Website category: book
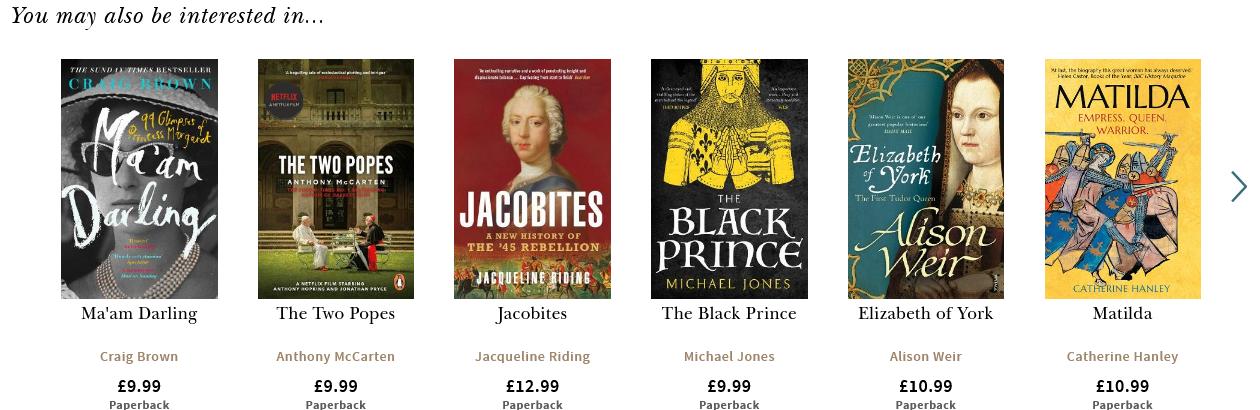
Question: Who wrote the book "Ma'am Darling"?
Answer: Craig Brown

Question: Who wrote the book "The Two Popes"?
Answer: Anthony McCarten

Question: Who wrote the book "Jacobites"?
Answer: Jacqueline Riding

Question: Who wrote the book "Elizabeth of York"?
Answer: Alison Weir

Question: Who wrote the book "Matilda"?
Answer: Catherine Hanley

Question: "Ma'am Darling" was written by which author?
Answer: Craig Brown

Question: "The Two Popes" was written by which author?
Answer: Anthony McCarten

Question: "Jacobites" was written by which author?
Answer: Jacqueline Riding

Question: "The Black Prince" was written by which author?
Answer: Michael Jones

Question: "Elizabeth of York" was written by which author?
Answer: Alison Weir

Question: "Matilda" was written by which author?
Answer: Catherine Hanley

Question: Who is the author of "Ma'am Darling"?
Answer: Craig Brown

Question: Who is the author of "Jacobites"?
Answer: Jacqueline Riding

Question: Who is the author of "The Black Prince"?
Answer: Michael Jones

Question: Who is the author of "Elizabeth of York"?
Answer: Alison Weir

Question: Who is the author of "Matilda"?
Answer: Catherine Hanley

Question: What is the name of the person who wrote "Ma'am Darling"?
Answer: Craig Brown

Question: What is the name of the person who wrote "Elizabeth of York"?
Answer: Alison Weir

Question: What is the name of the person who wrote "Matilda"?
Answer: Catherine Hanley

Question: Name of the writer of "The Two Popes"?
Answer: Anthony McCarten

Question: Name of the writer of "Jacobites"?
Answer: Jacqueline Riding

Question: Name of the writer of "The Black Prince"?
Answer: Michael Jones

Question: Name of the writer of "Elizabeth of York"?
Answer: Alison Weir

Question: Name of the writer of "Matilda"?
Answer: Catherine Hanley

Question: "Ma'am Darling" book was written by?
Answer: Craig Brown

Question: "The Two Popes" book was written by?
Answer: Anthony McCarten

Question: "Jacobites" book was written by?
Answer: Jacqueline Riding

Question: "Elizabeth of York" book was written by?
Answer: Alison Weir

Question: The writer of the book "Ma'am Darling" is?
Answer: Craig Brown

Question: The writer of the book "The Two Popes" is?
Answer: Anthony McCarten

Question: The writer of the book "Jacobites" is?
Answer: Jacqueline Riding

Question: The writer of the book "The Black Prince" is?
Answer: Michael Jones

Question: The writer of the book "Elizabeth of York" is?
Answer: Alison Weir

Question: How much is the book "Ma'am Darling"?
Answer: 9.99

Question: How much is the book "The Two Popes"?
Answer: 9.99

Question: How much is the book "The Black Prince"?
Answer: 9.99

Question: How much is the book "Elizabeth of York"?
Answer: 10.99

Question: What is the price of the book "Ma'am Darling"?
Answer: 9.99

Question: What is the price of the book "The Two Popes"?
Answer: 9.99

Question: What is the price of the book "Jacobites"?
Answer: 12.99

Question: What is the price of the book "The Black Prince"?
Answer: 9.99

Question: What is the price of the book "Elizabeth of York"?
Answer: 10.99

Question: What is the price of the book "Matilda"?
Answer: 10.99

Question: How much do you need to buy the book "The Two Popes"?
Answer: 9.99

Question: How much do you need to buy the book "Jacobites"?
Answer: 12.99

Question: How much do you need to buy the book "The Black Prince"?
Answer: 9.99

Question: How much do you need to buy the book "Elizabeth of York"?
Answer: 10.99

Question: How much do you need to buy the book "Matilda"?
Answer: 10.99

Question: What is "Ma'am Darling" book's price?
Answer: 9.99

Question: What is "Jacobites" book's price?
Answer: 12.99

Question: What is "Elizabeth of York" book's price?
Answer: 10.99

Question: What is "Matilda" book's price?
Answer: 10.99

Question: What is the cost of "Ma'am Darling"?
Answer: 9.99

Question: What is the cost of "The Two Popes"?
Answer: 9.99

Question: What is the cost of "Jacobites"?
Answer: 12.99

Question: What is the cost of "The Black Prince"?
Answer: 9.99

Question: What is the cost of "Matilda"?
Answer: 10.99

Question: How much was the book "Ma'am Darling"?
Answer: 9.99

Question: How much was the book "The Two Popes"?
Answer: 9.99

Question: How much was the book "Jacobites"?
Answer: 12.99

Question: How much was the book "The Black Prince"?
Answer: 9.99

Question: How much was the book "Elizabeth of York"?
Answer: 10.99

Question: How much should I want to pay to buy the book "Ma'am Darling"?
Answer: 9.99

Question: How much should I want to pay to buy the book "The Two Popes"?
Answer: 9.99